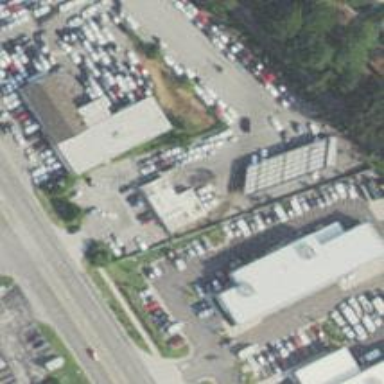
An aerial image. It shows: Car rental facility.